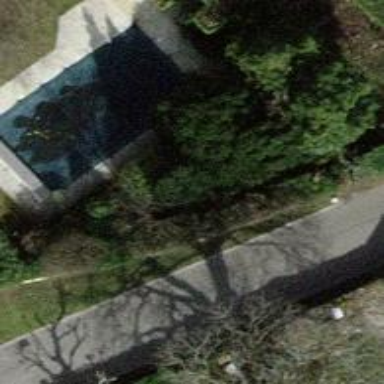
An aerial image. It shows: Swimming pool located in leisure land.